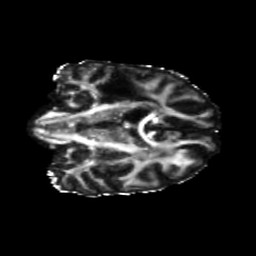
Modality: FA
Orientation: coronal
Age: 42
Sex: male
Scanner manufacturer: siemens
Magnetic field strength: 3 T
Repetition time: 5.25 s
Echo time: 0.08 s